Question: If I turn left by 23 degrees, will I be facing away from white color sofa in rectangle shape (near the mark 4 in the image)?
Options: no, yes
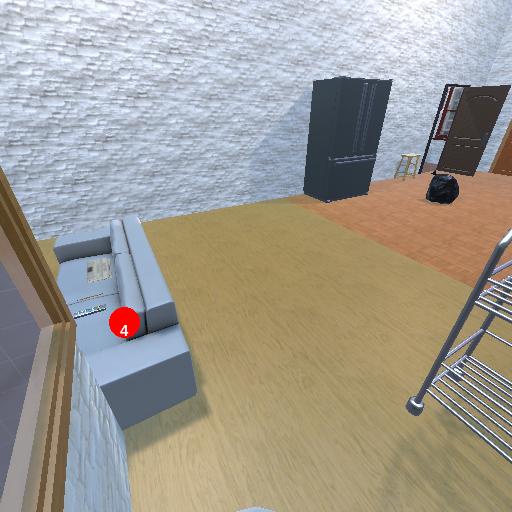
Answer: no